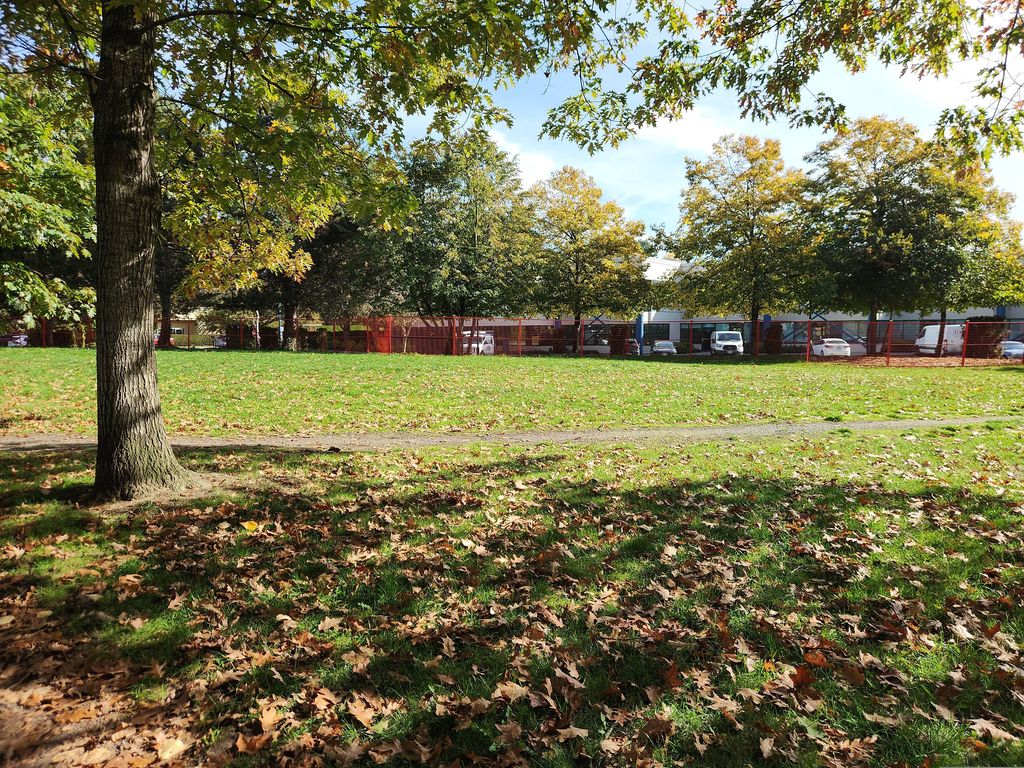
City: vancouver